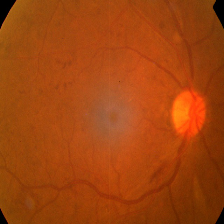
Diabetic retinopathy grade: Severe